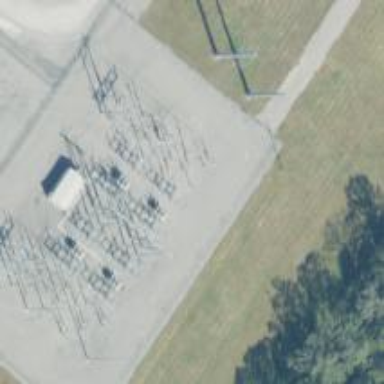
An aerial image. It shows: Switch used for power control.